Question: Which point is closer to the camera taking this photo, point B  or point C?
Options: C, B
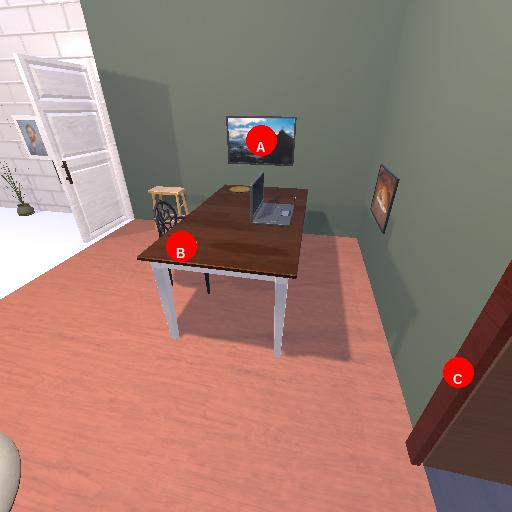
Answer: C